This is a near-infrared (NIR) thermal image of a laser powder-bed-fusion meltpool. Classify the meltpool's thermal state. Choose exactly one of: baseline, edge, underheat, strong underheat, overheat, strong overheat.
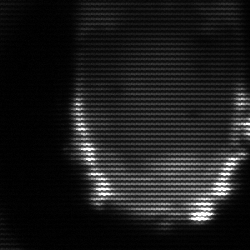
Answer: baseline